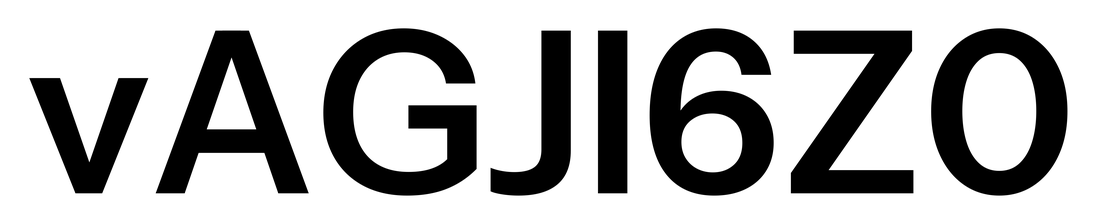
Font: InstrumentSans_SemiBold